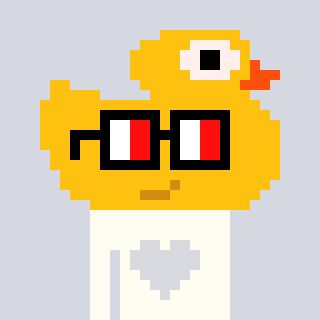
a pixel art character with square glasses with black frames and red eyes, a ducky-shaped head and a grayscale-colored body on a cool background